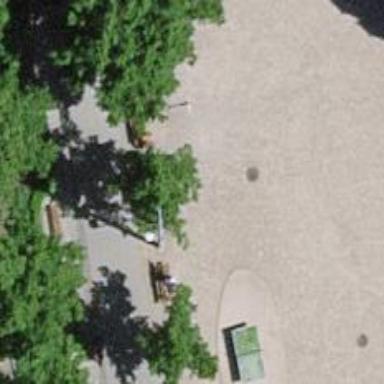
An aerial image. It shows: Dirt basketball court situated on pitch.